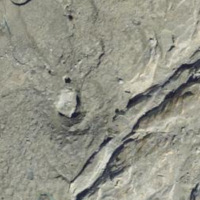
EUNIS habitat code: 49
Species observed at this site:
Chamaenerion dodonaei